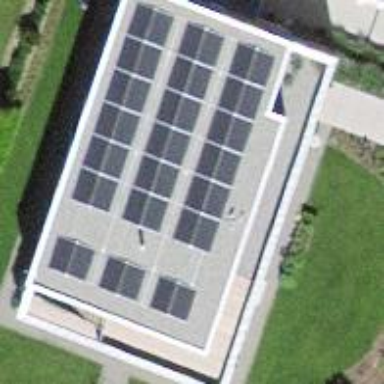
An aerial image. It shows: Solar photovoltaic panel generator.